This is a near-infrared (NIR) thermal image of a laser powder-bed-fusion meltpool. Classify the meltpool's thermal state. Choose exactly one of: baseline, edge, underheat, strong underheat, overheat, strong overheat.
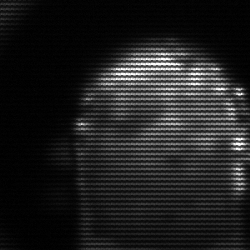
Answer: baseline